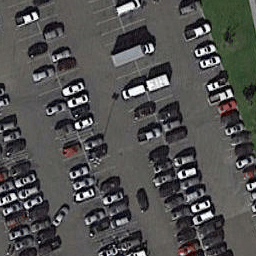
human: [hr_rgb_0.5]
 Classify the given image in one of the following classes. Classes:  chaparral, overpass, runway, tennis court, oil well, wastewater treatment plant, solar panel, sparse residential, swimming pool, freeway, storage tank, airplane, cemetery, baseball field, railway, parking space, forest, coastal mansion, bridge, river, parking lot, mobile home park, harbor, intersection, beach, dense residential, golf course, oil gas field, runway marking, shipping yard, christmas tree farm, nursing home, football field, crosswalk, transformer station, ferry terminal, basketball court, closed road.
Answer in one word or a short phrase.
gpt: parking lot